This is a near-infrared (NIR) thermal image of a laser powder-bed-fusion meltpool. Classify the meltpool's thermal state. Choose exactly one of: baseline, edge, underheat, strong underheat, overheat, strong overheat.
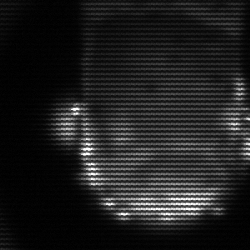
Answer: baseline